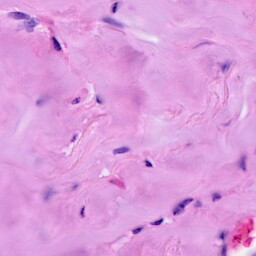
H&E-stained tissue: Breast